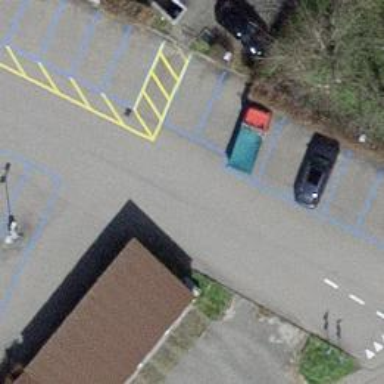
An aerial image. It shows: Paved parking aisle used as service road.